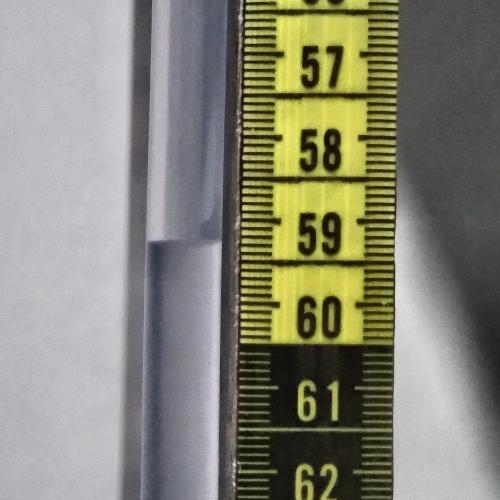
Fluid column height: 59.2 cm